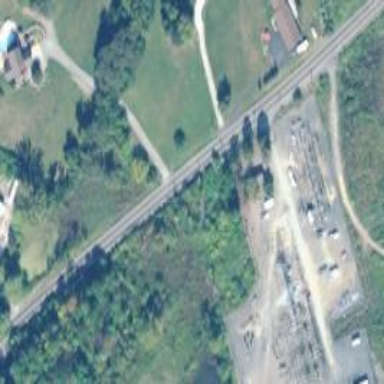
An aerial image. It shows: Outdoor distribution substation.